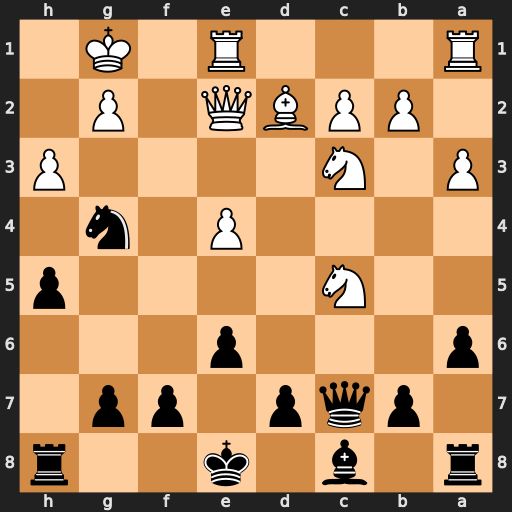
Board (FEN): r1b1k2r/1pqp1pp1/p3p3/2N4p/4P1n1/P1N4P/1PPBQ1P1/R3R1K1
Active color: b
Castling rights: kq
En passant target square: -
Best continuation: Qh2+ Kf1 Qh1#